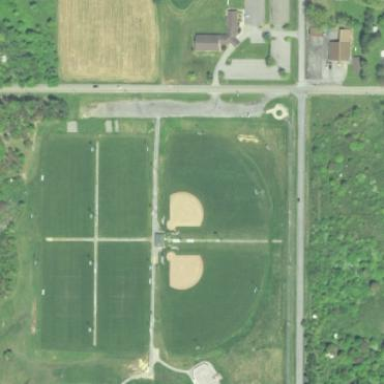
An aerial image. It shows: Grass pitch for baseball and softball activities.